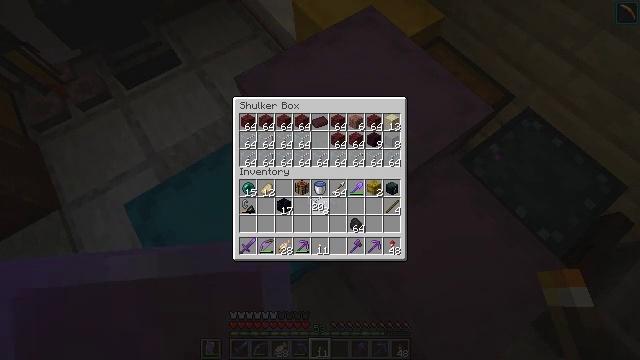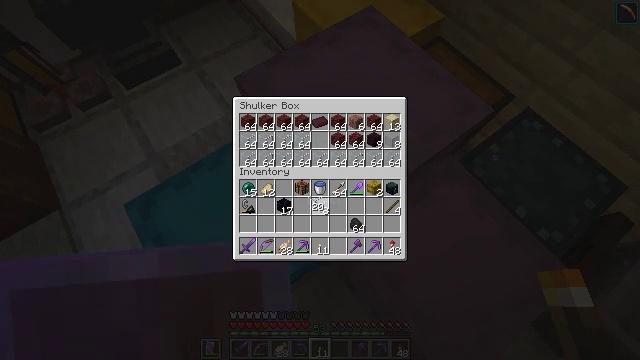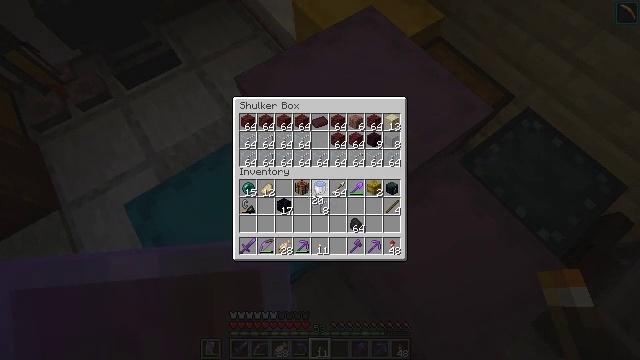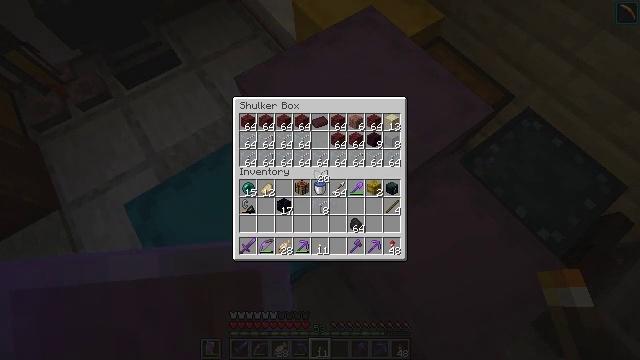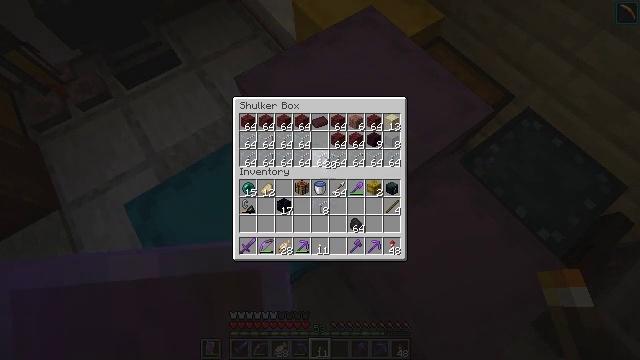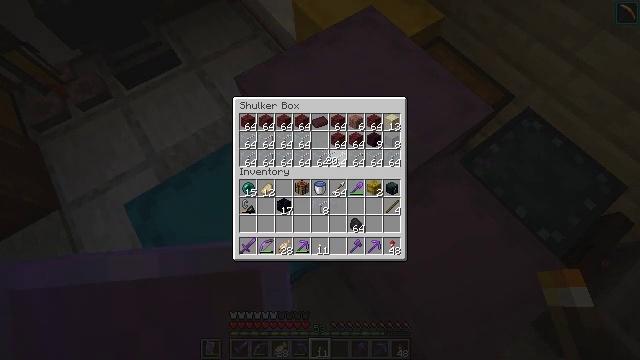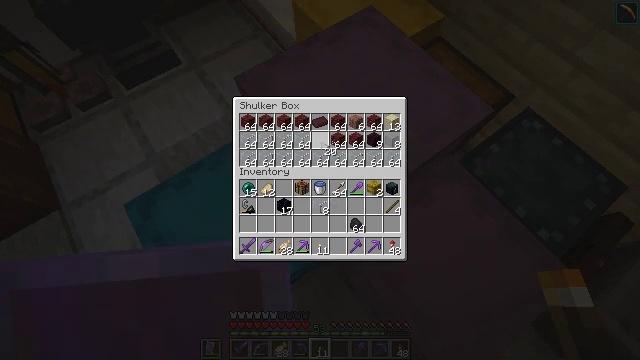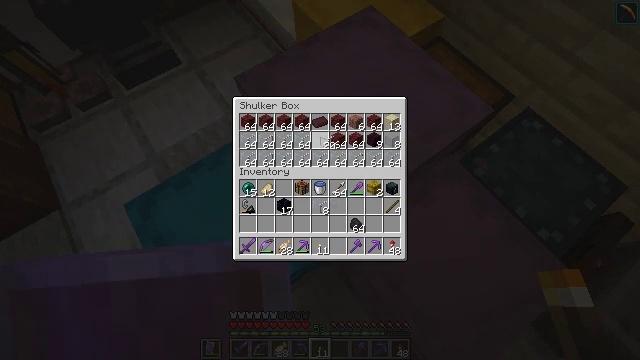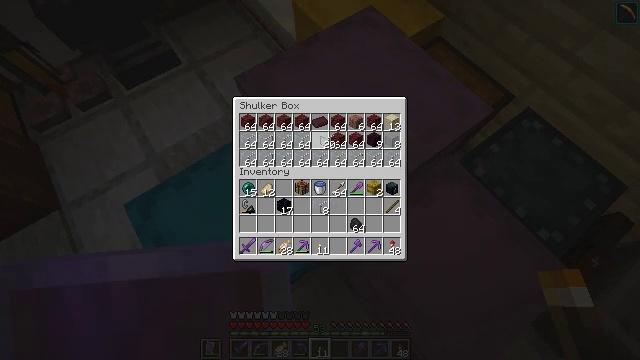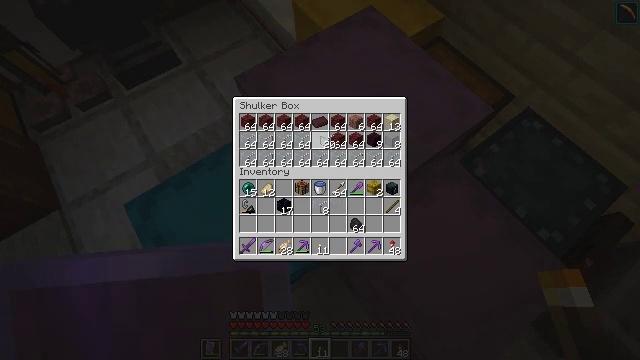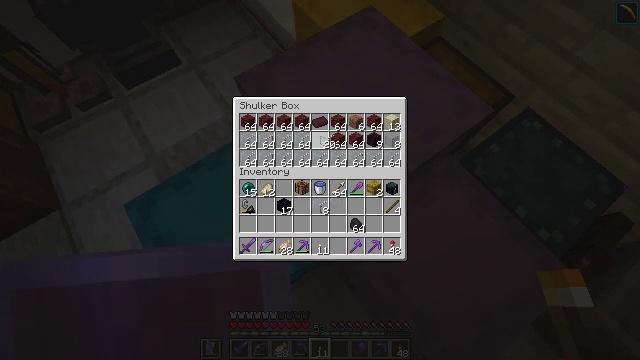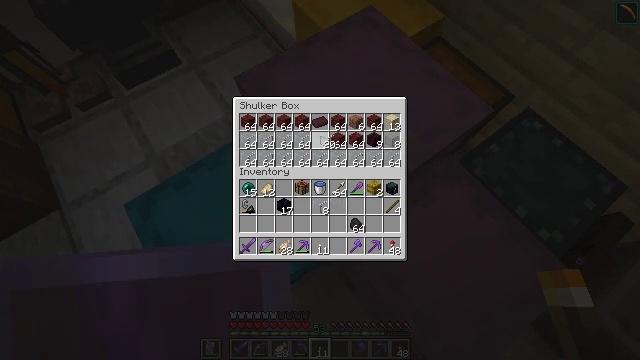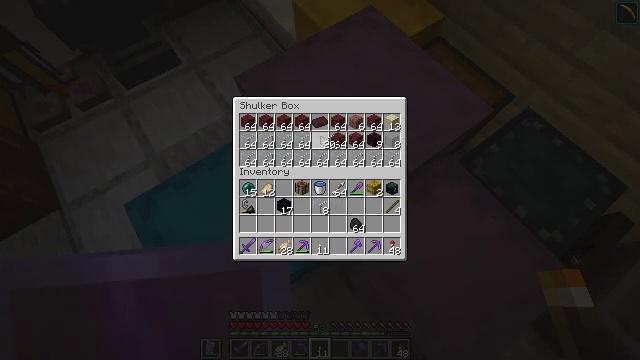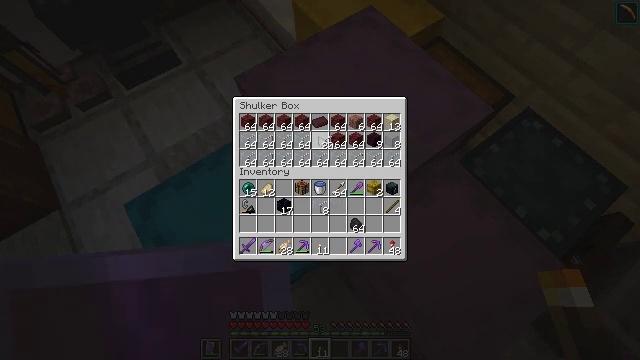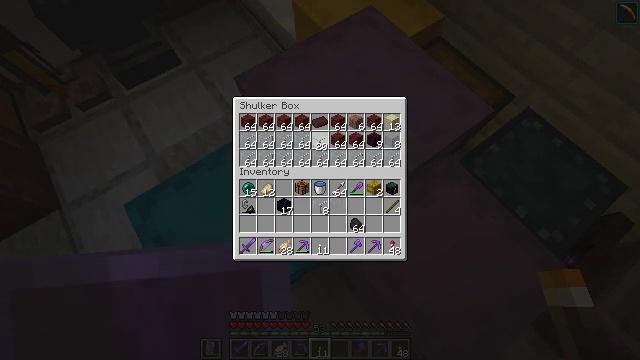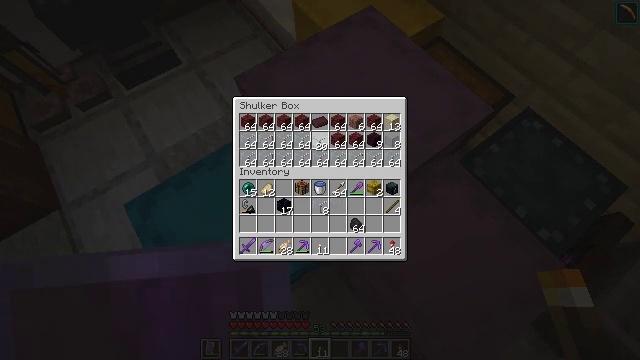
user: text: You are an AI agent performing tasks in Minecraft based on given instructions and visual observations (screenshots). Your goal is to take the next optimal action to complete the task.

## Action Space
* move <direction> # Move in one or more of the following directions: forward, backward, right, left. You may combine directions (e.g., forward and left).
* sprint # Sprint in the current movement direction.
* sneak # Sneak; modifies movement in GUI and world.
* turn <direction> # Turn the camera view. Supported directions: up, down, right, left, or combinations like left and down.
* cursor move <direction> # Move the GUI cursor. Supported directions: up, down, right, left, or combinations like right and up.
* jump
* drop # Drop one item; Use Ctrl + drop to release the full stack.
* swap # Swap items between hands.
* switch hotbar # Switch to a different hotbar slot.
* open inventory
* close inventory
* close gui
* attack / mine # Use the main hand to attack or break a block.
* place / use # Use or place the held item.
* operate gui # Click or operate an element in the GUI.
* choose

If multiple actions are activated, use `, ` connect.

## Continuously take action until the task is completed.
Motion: motion action
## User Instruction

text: Create lime stained glass using lime dye and glass blocks.
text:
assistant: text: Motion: no_op
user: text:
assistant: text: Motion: no_op
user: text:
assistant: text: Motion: turn up
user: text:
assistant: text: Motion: turn right and up
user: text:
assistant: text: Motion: no_op
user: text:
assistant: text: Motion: turn up
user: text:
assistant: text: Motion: no_op
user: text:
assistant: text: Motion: no_op
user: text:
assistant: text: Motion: no_op
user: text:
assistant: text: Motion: no_op
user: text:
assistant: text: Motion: no_op
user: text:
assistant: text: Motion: no_op
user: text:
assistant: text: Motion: no_op
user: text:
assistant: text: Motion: no_op
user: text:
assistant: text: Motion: no_op
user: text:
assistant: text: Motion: attack / mine
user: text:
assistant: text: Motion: attack / mine
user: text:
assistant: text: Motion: no_op
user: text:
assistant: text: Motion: no_op
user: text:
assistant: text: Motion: no_op
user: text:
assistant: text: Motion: no_op
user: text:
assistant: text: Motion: no_op
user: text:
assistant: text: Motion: no_op
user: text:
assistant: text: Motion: no_op
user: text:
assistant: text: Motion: no_op
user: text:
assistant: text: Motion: turn left
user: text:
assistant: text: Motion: turn left and up
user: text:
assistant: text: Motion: turn left and up
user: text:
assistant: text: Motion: turn left and up
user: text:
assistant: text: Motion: turn left and up